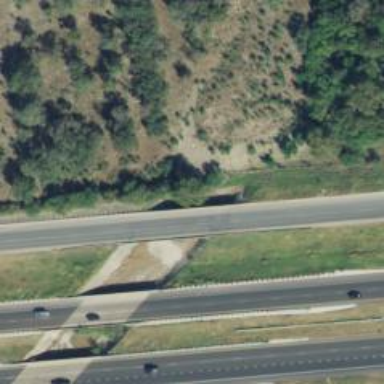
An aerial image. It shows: Secondary road with frontage road crossing bridge.